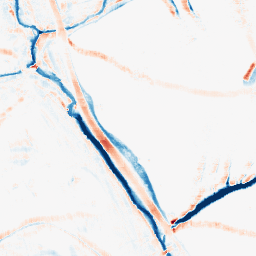
Category: morphological
Decomposition family: morphological_rect
Decomposition parameters: operation: average
width: 10
height: 10
Upsampling method: quartic
Upsampling parameters: scale: 4
Upsampling scale: 4